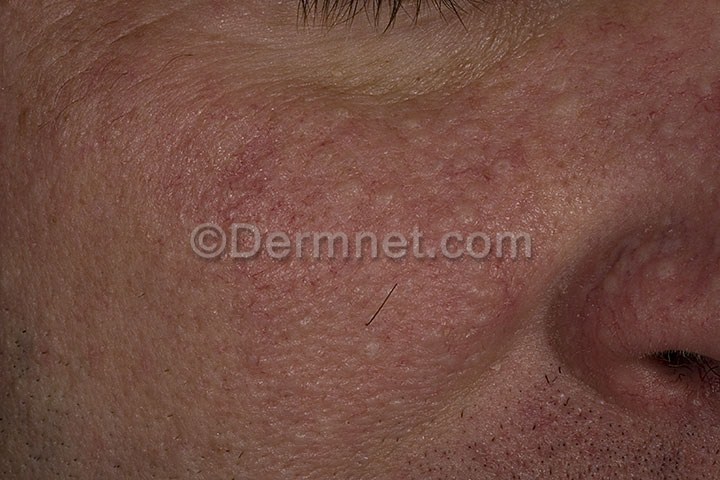
Disease: Systemic Disease